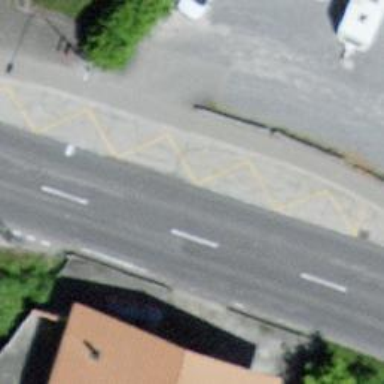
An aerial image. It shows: Public transport stop position.